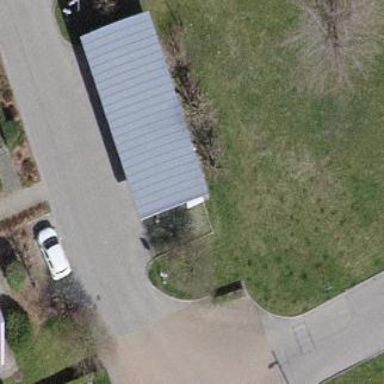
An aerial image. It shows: Shed building.